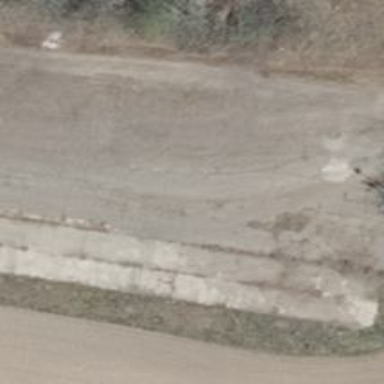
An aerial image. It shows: Asphalt track with grade 2 tracktype.